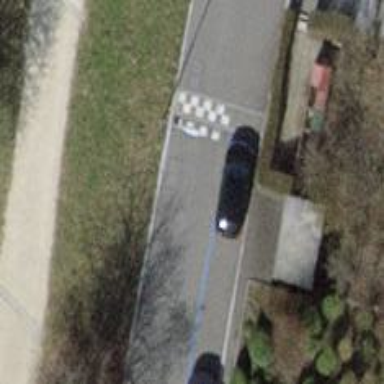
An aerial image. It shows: Bump for traffic calming.